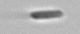
Label: fiber